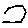
Label: hexagon